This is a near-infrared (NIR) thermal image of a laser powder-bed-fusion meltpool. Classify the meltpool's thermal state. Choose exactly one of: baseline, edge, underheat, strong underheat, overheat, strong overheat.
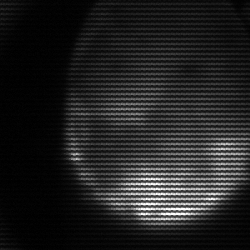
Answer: edge